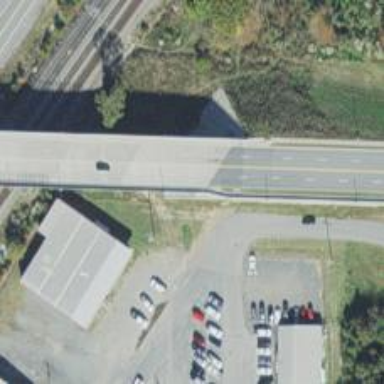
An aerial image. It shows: Secondary road featuring beam bridge.